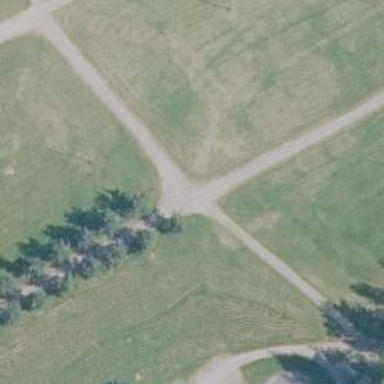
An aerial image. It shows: Disc golf tee.